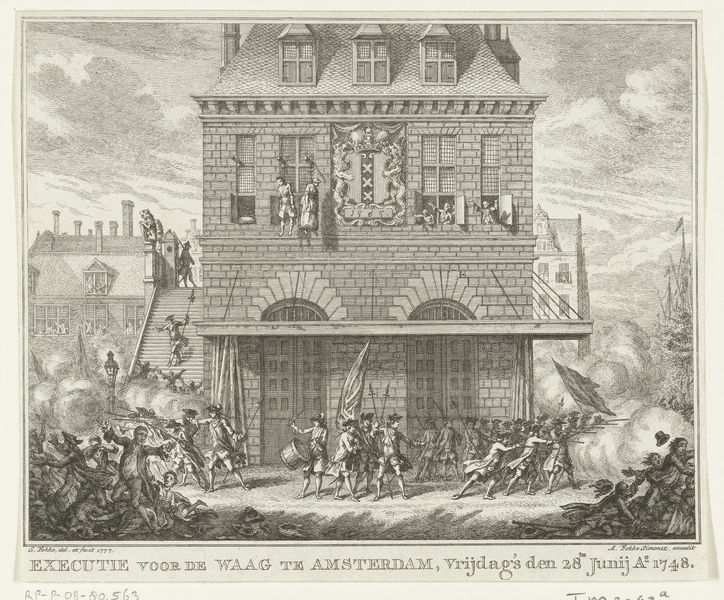
Titel: Onlusten tijdens de ophanging van een man en vrouw aan de Waag te Amsterdam, 28 juni 1748
Künstler: Simon Fokke
Standort: Amsterdam
Institution: Rijksmuseum
Schlagwörter: hut, haus, architektur, fahne, grafik, graphik, banner, treppe, strumpf, strümpfe, hängen, druckgraphik, druckgrafik, soldat, volk, stiefel, trommel, holländisch, gewehre, kupferstich, amsterdam, schiessen, bewachen, gehängte